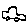
Label: car